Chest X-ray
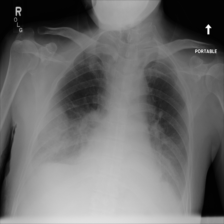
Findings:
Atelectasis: positive
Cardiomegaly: negative
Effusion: positive
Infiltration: positive
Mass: negative
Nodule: negative
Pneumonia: positive
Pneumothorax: negative
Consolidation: negative
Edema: positive
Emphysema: negative
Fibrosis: negative
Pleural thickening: negative
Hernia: negative